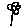
Label: flower